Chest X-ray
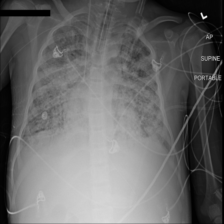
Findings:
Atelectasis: negative
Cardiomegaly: negative
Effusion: negative
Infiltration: negative
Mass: negative
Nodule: negative
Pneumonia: negative
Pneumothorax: negative
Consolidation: negative
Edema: negative
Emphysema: negative
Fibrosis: negative
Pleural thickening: negative
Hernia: negative